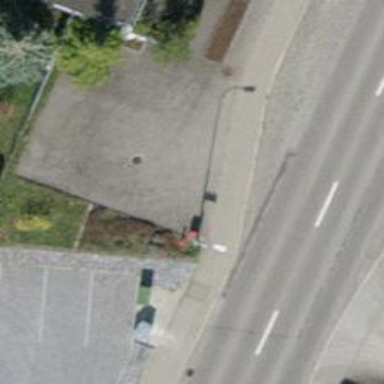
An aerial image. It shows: Bus stop with platform for public transport.